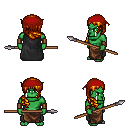
a pixel art fantasy rpg character, male body template, orc, green skin, black cape, robe skirt, dark blonde right-swept hairstyle, red bandana, leather bracers, spear, four views (front, back, left, right), 2x2 character sprite sheet, small pixel art, hard edges, no anti-aliasing